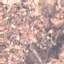
Land use / land cover class: Residential